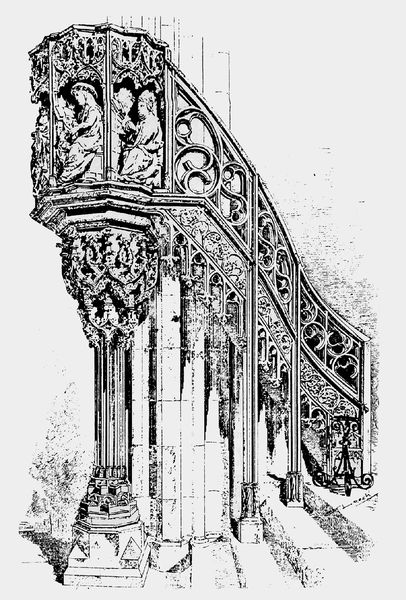
Titel: Herrenberg, U. L. Frau (Pfarrkirche)
Standort: Herrenberg (EU - D)
Schlagwörter: mann, schatten, menschen, frau, pfeiler, schwarz, skizze, säule, säulen, weiss, zeichnung, architektur, barock, sockel, stein, kirche, personen, gotik, skulptur, empore, treppe, treppen, detail, lesen, ornamente, verzierung, aufgang, geländer, stufen, entwurf, kapitell, schnörkel, skulpturen, pfarrer, kanzel, rosette, plan, gothik, verzeirung, rosetten, heiligenfiguren, geschnörkelt, iguren